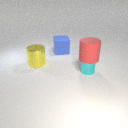
large blue rubber cube to the left of small cyan metal cylinder